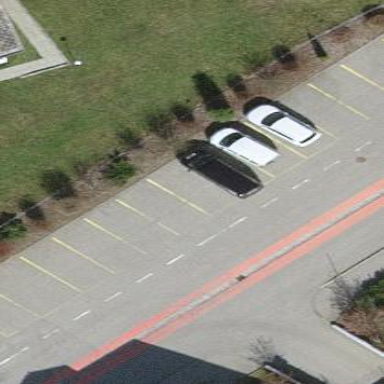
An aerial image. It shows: Parking area with asphalt surface.